Field crop: maize
Growth stage: 1
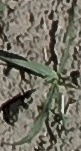
Species: sorghum